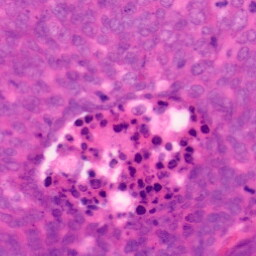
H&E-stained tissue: Colon